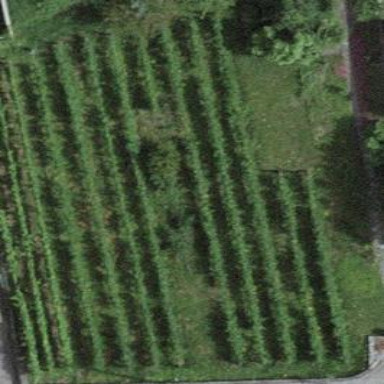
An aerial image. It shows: Vineyard with grape crops.